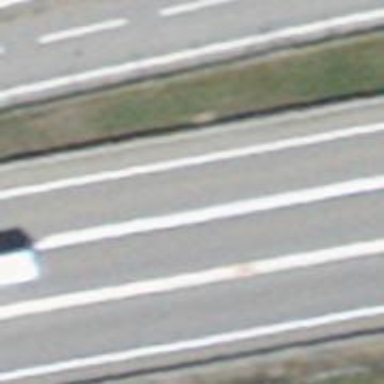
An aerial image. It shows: Road with "give way" sign.